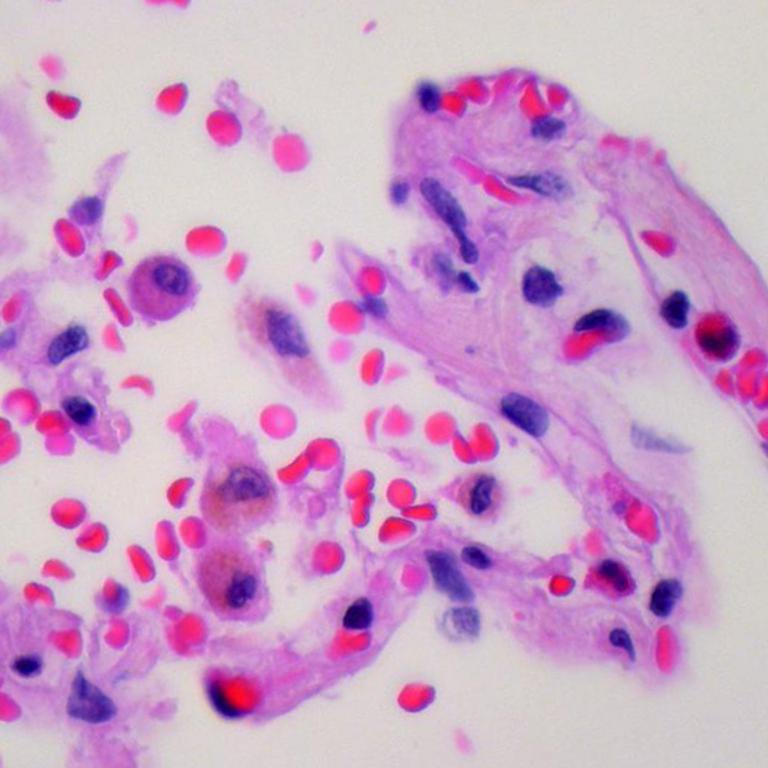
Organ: lung
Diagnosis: benign